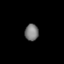
Tissue: prostate
Cell type: T cells
Senescence score: 0.3516
Nuclear area (px): 221
Mean DAPI intensity: 123.86